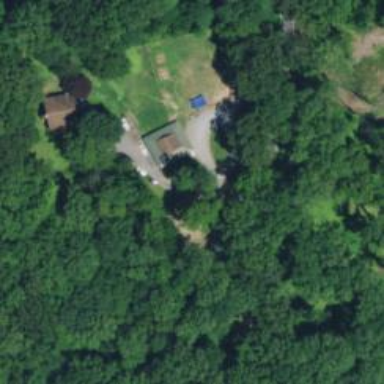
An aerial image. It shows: Summer camp located in leisure land.